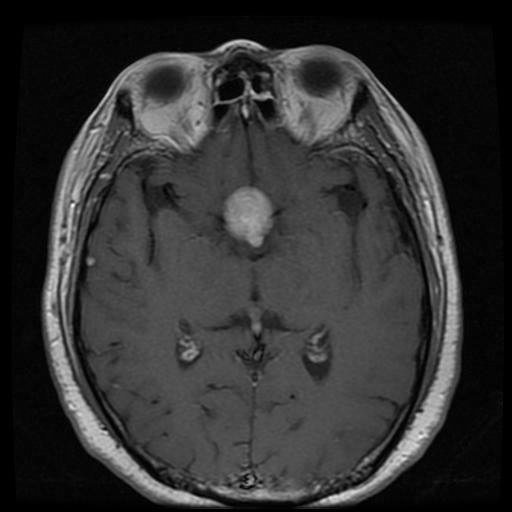
Label: pituitary